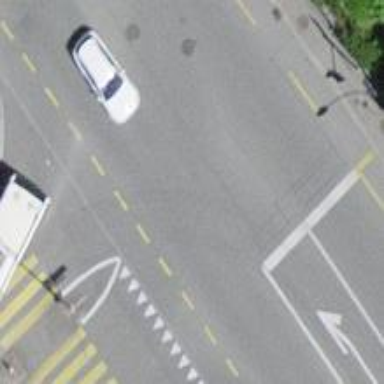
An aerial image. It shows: Road with traffic signals for signaling.